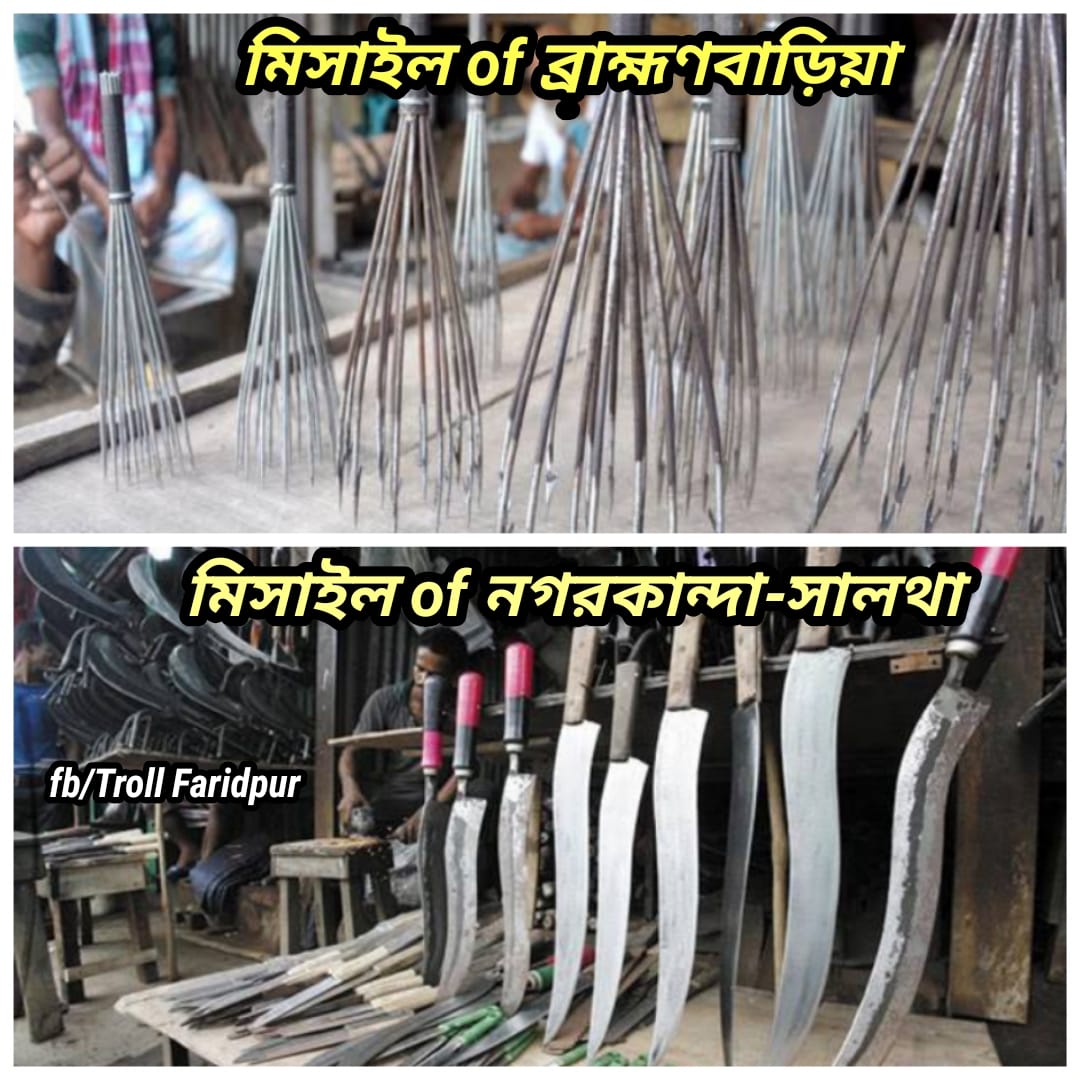
Caption: মিসাইল of ব্রাক্ষ্মনবাড়িয়া    মিসাইল of  নগরকান্দা
Label: non-hate